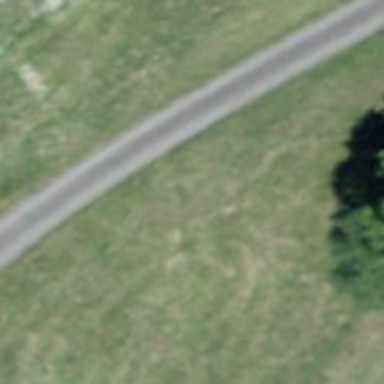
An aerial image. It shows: Well-maintained track road with grade 1 tracktype.